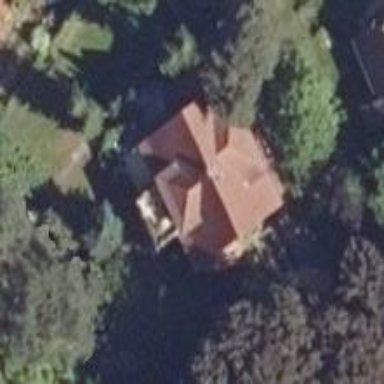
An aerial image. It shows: Semidetached house with gabled roof.